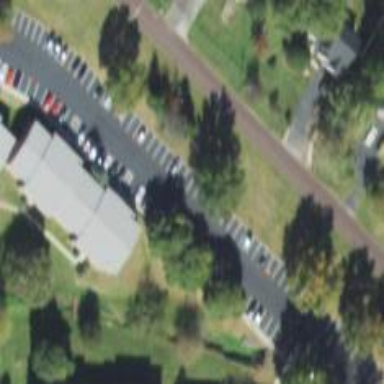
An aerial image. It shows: Parking available on the street side.